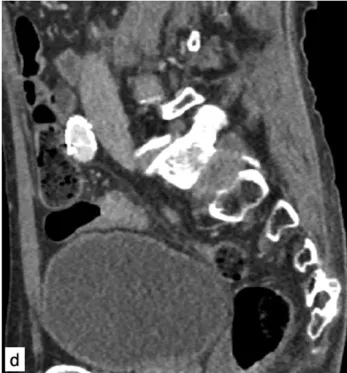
Sagittal. Reconstructions, showing the slightly hypervascular right-sided S1 nerve root mass.
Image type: radiology (ct)